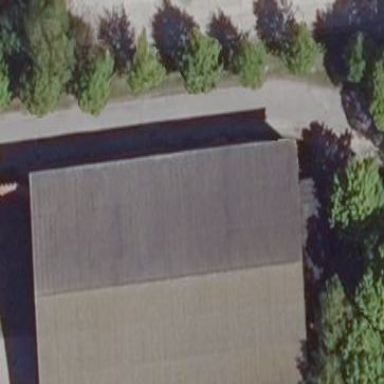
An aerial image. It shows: Farm auxiliary building with gabled roof.